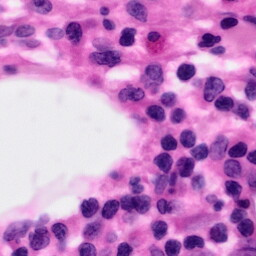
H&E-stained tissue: Pancreatic